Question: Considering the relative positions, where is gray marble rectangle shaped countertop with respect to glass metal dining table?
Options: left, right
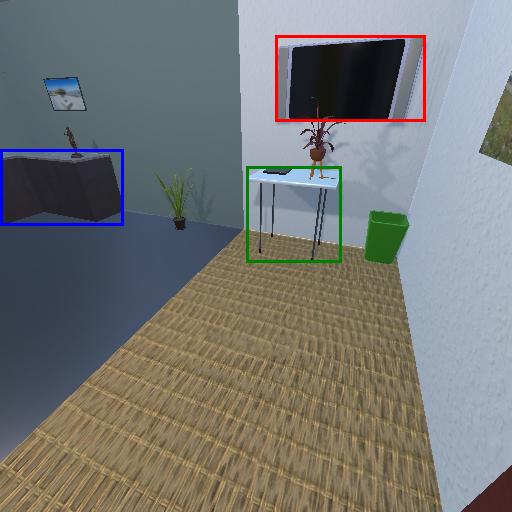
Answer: left